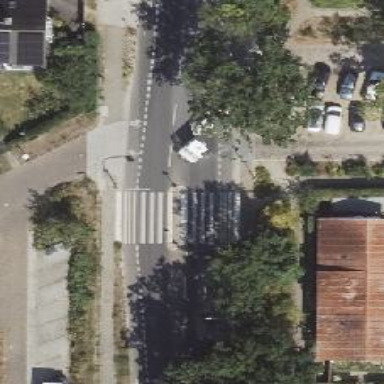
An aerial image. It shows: Marked zebra crossing with island in the middle.